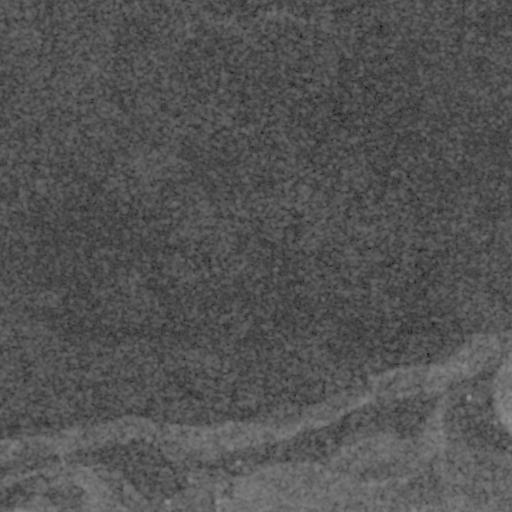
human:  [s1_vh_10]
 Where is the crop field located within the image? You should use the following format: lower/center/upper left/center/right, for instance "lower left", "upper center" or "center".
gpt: The crop field is located in the lower of the image.
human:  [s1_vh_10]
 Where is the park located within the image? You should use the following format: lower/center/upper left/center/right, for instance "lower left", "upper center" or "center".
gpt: The park is located in the upper of the image.
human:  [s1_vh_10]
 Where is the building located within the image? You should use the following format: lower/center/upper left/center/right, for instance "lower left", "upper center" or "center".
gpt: The building is located in the lower center of the image.
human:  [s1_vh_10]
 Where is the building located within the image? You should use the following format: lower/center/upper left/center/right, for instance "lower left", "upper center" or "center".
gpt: The building is located in the lower center of the image.
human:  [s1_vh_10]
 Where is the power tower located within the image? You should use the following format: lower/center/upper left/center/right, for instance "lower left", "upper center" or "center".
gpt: There is no power tower in the image.

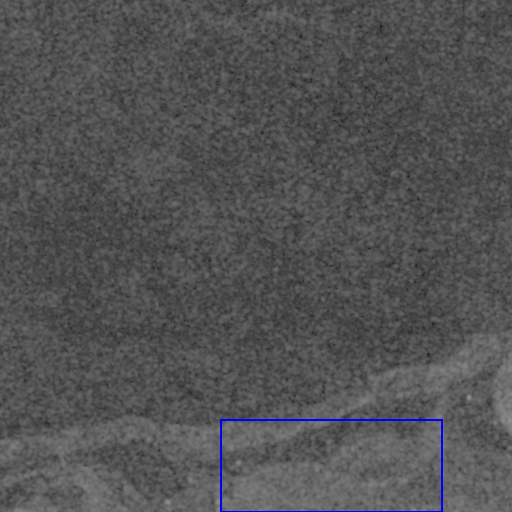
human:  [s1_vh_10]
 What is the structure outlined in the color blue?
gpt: The structure outlined in blue is a crop field.
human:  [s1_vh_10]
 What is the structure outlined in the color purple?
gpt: There is no purple outline.